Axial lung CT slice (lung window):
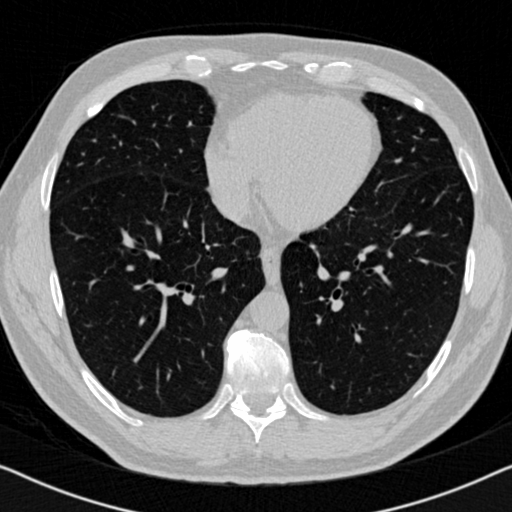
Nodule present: no